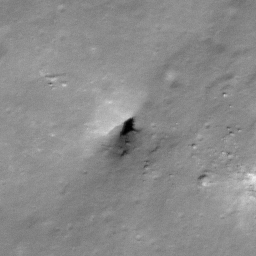
Pit: Stevinus 3
Host crater: Stevinus
Host type: impact_melt
Lunar coordinates: latitude -32.859, longitude 54.08